Question:
I am trying to use geom_boxplot to draw picture. However, I want to change the definition of whisker, which means that the end of the whisker is the max and min of my data, and outlier should be removed. It would be nice to base on my exist code.
Thank you very much.
'''
con.for2=data.frame(d=as.character(gl(9,20)),close=exp(rnorm(180)),open=exp(rnorm(180)))
concentration=melt(con.for2)
colnames(concentration)=c("location","Condition","formaldehyde")
p=ggplot(data=concentration,aes(factor(location), formaldehyde),ylim=c(0,0.15),cex.axis=1.5,cex.lab=15
) + geom_boxplot(aes(fill = Condition))+xlab("Location") + ylab("Formaldehyde concentration (mg/m3)")
'''
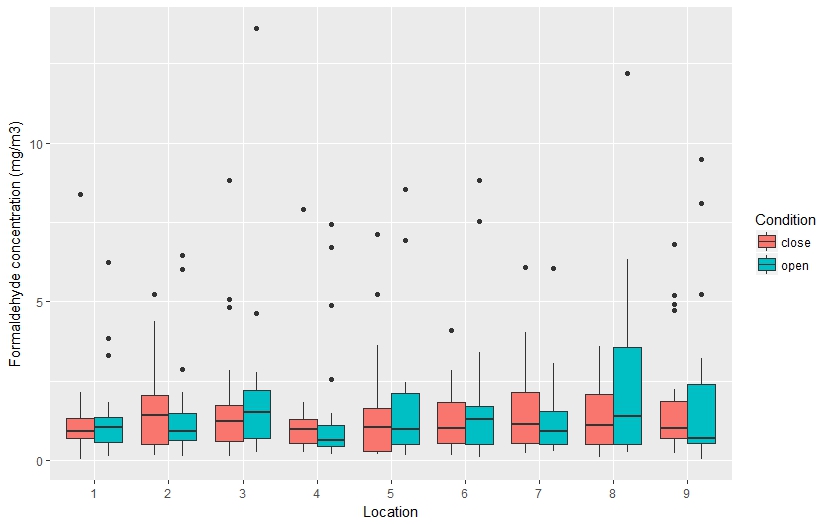
Answer: Adapted from the answer <URL>
'''
p <- ggplot(data=concentration,aes(factor(location), formaldehyde),ylim=c(0,0.15),cex.axis=1.5,cex.lab=15)
f <- function(x) {
r <- quantile(x, probs = c(0, 0.25, 0.5, 0.75, 1))
names(r) <- c("ymin", "lower", "middle", "upper", "ymax")
r
}
p + stat_summary(fun.data=f, aes(fill= Condition), geom="boxplot", position="dodge")
'''
<URL>